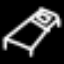
Label: bed